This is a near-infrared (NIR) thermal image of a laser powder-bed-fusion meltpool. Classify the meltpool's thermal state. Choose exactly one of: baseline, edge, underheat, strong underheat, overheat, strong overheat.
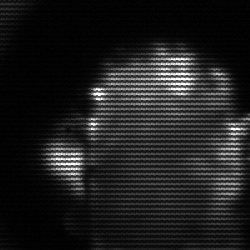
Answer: baseline